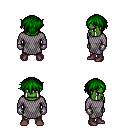
a pixel art fantasy rpg character, male body template, orc, green skin, chain mail, white pants, green short bangs hairstyle, metal gloves, maroon shoes, four views (front, back, left, right), 2x2 character sprite sheet, small pixel art, hard edges, no anti-aliasing